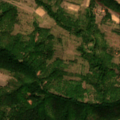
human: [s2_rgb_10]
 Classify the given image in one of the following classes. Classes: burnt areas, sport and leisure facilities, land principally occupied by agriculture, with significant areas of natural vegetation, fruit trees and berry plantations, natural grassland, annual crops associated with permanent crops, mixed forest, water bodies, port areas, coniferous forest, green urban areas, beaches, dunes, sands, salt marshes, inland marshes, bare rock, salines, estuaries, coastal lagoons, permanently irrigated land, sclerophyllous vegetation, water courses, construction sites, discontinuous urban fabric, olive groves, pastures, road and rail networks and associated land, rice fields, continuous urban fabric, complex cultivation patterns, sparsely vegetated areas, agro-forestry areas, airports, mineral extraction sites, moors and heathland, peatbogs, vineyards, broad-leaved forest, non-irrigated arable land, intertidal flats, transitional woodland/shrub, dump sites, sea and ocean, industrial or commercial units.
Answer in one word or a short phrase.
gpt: land principally occupied by agriculture, with significant areas of natural vegetation, broad-leaved forest